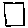
Label: square